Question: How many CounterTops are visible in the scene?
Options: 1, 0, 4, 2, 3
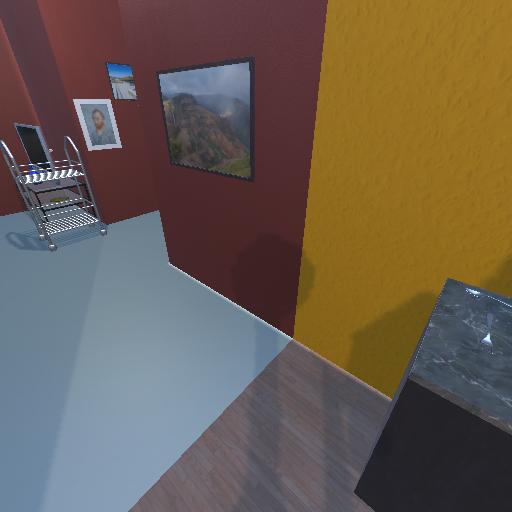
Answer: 1